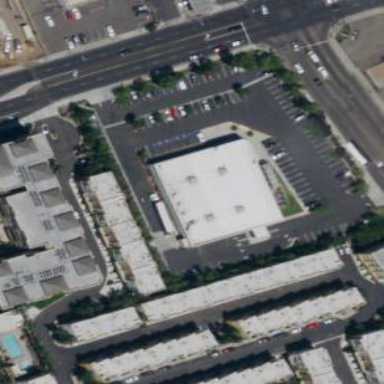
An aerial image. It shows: Healthcare pharmacy located within building.